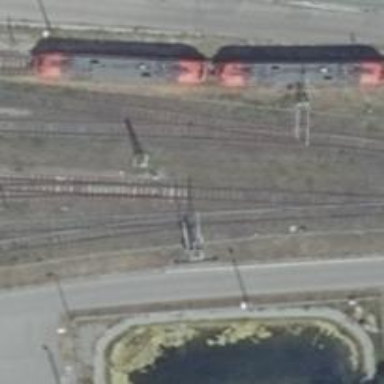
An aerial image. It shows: Railway switch.